Question: I am trying to implement MapBox maps,special reason for using it, it is highly customizable, I need to create a different kind of map with all different colors, I got that working perfectly fine.
The problem I want to add annotation on map that should interactive from within, normally an annotation is interactive by just tapping on it, it works, I need something like a UIButton in the annotation and clicking on the Button action should perform.
How to create an annotation with a button/view in MapBox, how should I approach.
Any help is appreciated.
Thanks.
To Be more precise I want something like the image below  for annotation..
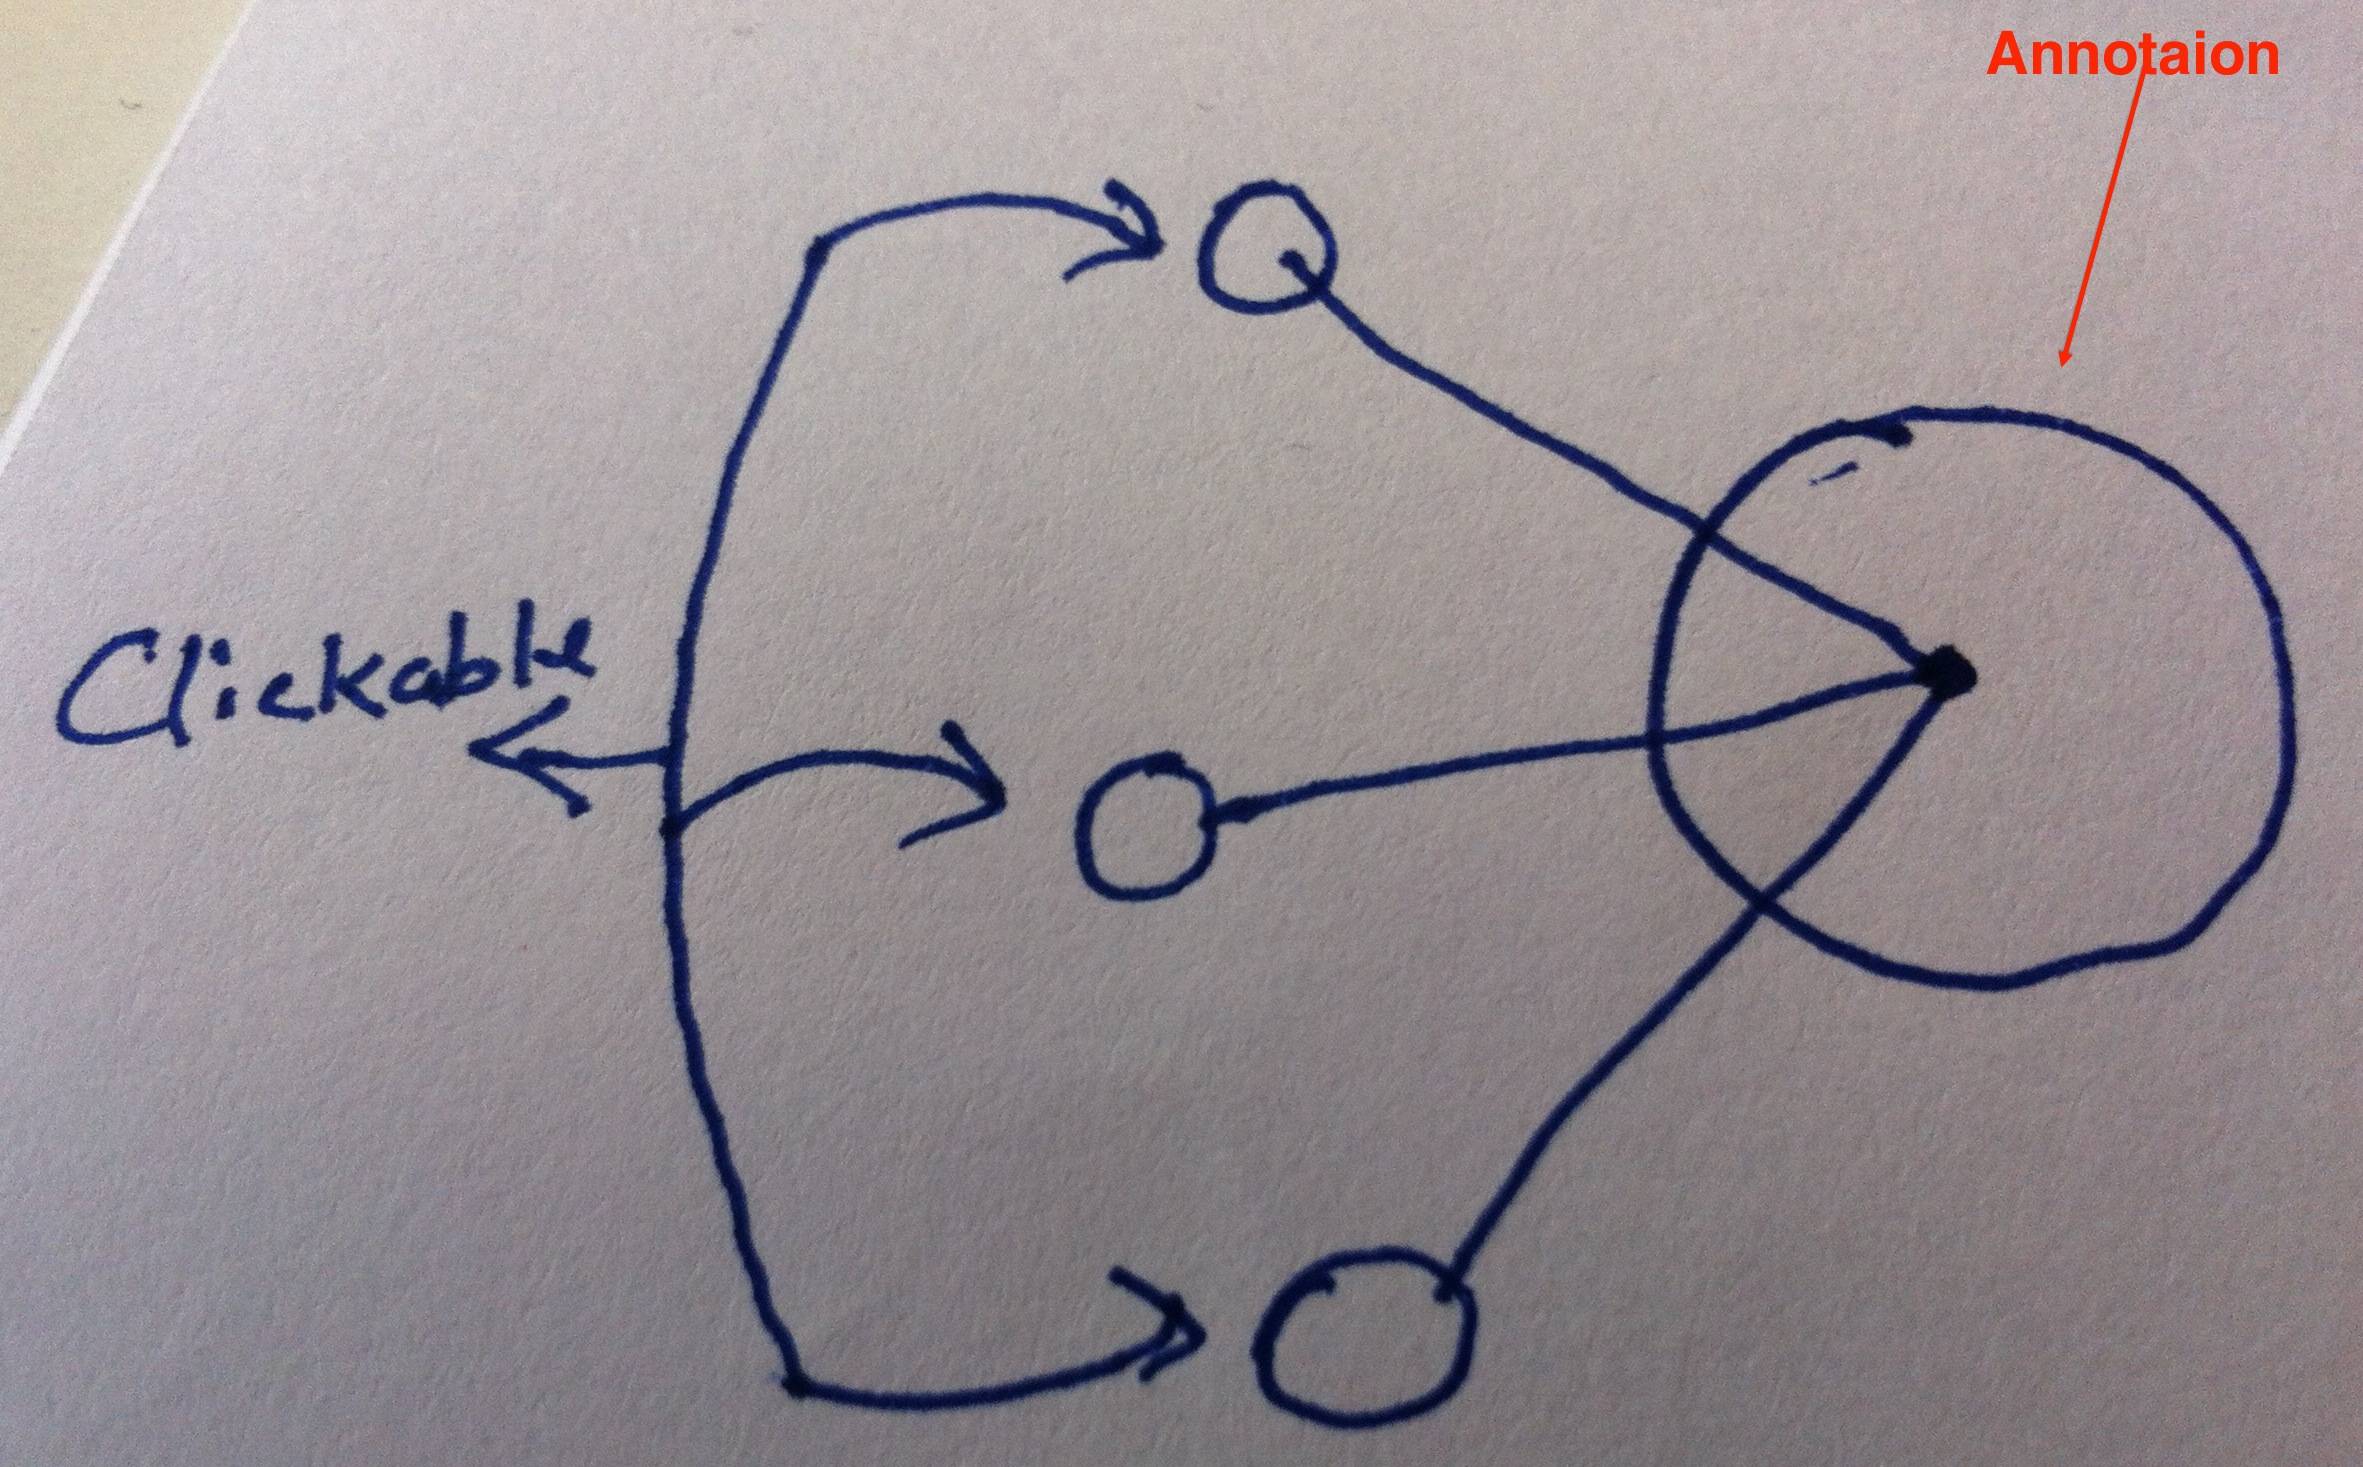
Answer: I am able to get this working finally. I have created a Subclassed RMMarker class in MapBox Project and I am adding all the components as CALayer, adding components in 'UIView' then adding 'UIView.layer' doesn't work. You have to add sublayers in the UIView layer.
Then I have created come custom delegates to handle the touch events.
Make sure you use MapBox from <URL> and add MyMarker inside the MapBox project as a component.
I am adding my code here
'''
#import "RMMarker.h"
@interface MyMarker : RMMarker
@end
'''
'''
@implementation MyMarker
-(id)init{
self=[super init];
if(self){
UIView *subLayer=[[UIView alloc] initWithFrame:CGRectMake(0, 0, 126, 91)];
UIView *smallView=[[UIView alloc] initWithFrame:CGRectMake(36.0, 0, 88, 91)];
//smallView.contents=(id)image;
[subLayer.layer addSublayer:smallView.layer];
subLayer.backgroundColor=[UIColor blueColor];
subLayer.layer.name=@"Annotation";
[self addSublayer:smallView.layer];
float y=11.0;
float x=12.0;
for(int i=0;i<4;i++){
CGPoint pt=CGPointMake(x, y);
UIView *handle=[self createHandle:@"Handle" fromPos:pt];
y=y+14.0;
handle.layer.name=[NSString stringWithFormat:@"Handle at %@",NSStringFromCGPoint(pt)];
[self addSublayer:handle.layer];
}
}
return self;
}
-(UIView *)createHandle:(NSString *)handle fromPos:(CGPoint)pos{
UIView *view=[[UIView alloc] initWithFrame:CGRectMake(pos.x, pos.y, 60.0, 5.0)];
view.backgroundColor=[UIColor brownColor];
return view;
}
@end
'''
'- (void)tapOnMarker:(MyMarker *)marker at:(CGPoint )pt;'
Added 'BOOL _delegateHasMyMarkerDelegate;'
Setup Delegate method properties
'''
- (void)setDelegate:(id <RMMapViewDelegate>)aDelegate{
_delegateHasMyMarkerDelegate=[_delegate respondsToSelector:@selector(tapOnMarker:at:)];
}
- (void)tapOnMarker:(MyMarker *)marker at:(CGPoint)aPoint
{
if (_delegateHasMyMarkerDelegate)
{
[_delegate tapOnMarker:marker at:aPoint];
}
}
- (void)handleSingleTap:(UIGestureRecognizer *)recognizer{
//Default initializers
CALayer *superlayer = [hit superlayer];
// See if tap was on an annotation layer or marker label and send delegate protocol method
//Added conditions for MyMarker touch events
if ([superlayer superlayer] != nil && [[superlayer superlayer] isKindOfClass:[MyMarker class]]){
[self tapOnMarker:((MyMarker *)[superlayer superlayer]) at:[recognizer locationInView:self]];
}else if ([[superlayer superlayer] superlayer] != nil && [[[superlayer superlayer] superlayer] isKindOfClass:[MyMarker class]]){
[self tapOnMarker:((MyMarker *)[[superlayer superlayer] superlayer]) at:[recognizer locationInView:self]];
}else if (superlayer != nil && [superlayer isKindOfClass:[MyMarker class]]){
[self tapOnMarker:((MyMarker *)superlayer) at:[recognizer locationInView:self]];
}
}
'''
'''
-(RMMapLayer *)mapView:(RMMapView *)mapView layerForAnnotation:(RMAnnotation *)annotation{
if(annotation.isUserLocationAnnotation)
return nil;
MyMarker *marker=[[MyMarker alloc] init];
[marker setFrame:CGRectMake(0, 0, 126, 91)];
return marker;
}
#pragma mark MyMarker Delegate
-(void)tapOnMarker:(MyMarker *)marker at:(CGPoint)pt{
for (CALayer *layer in marker.sublayers) {
CGPoint convertedPt=[[marker superlayer] convertPoint:pt toLayer:layer];
if([layer containsPoint:convertedPt]){
NSLog(@"%@ selected",layer.name);
}
}
}
'''